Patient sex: M
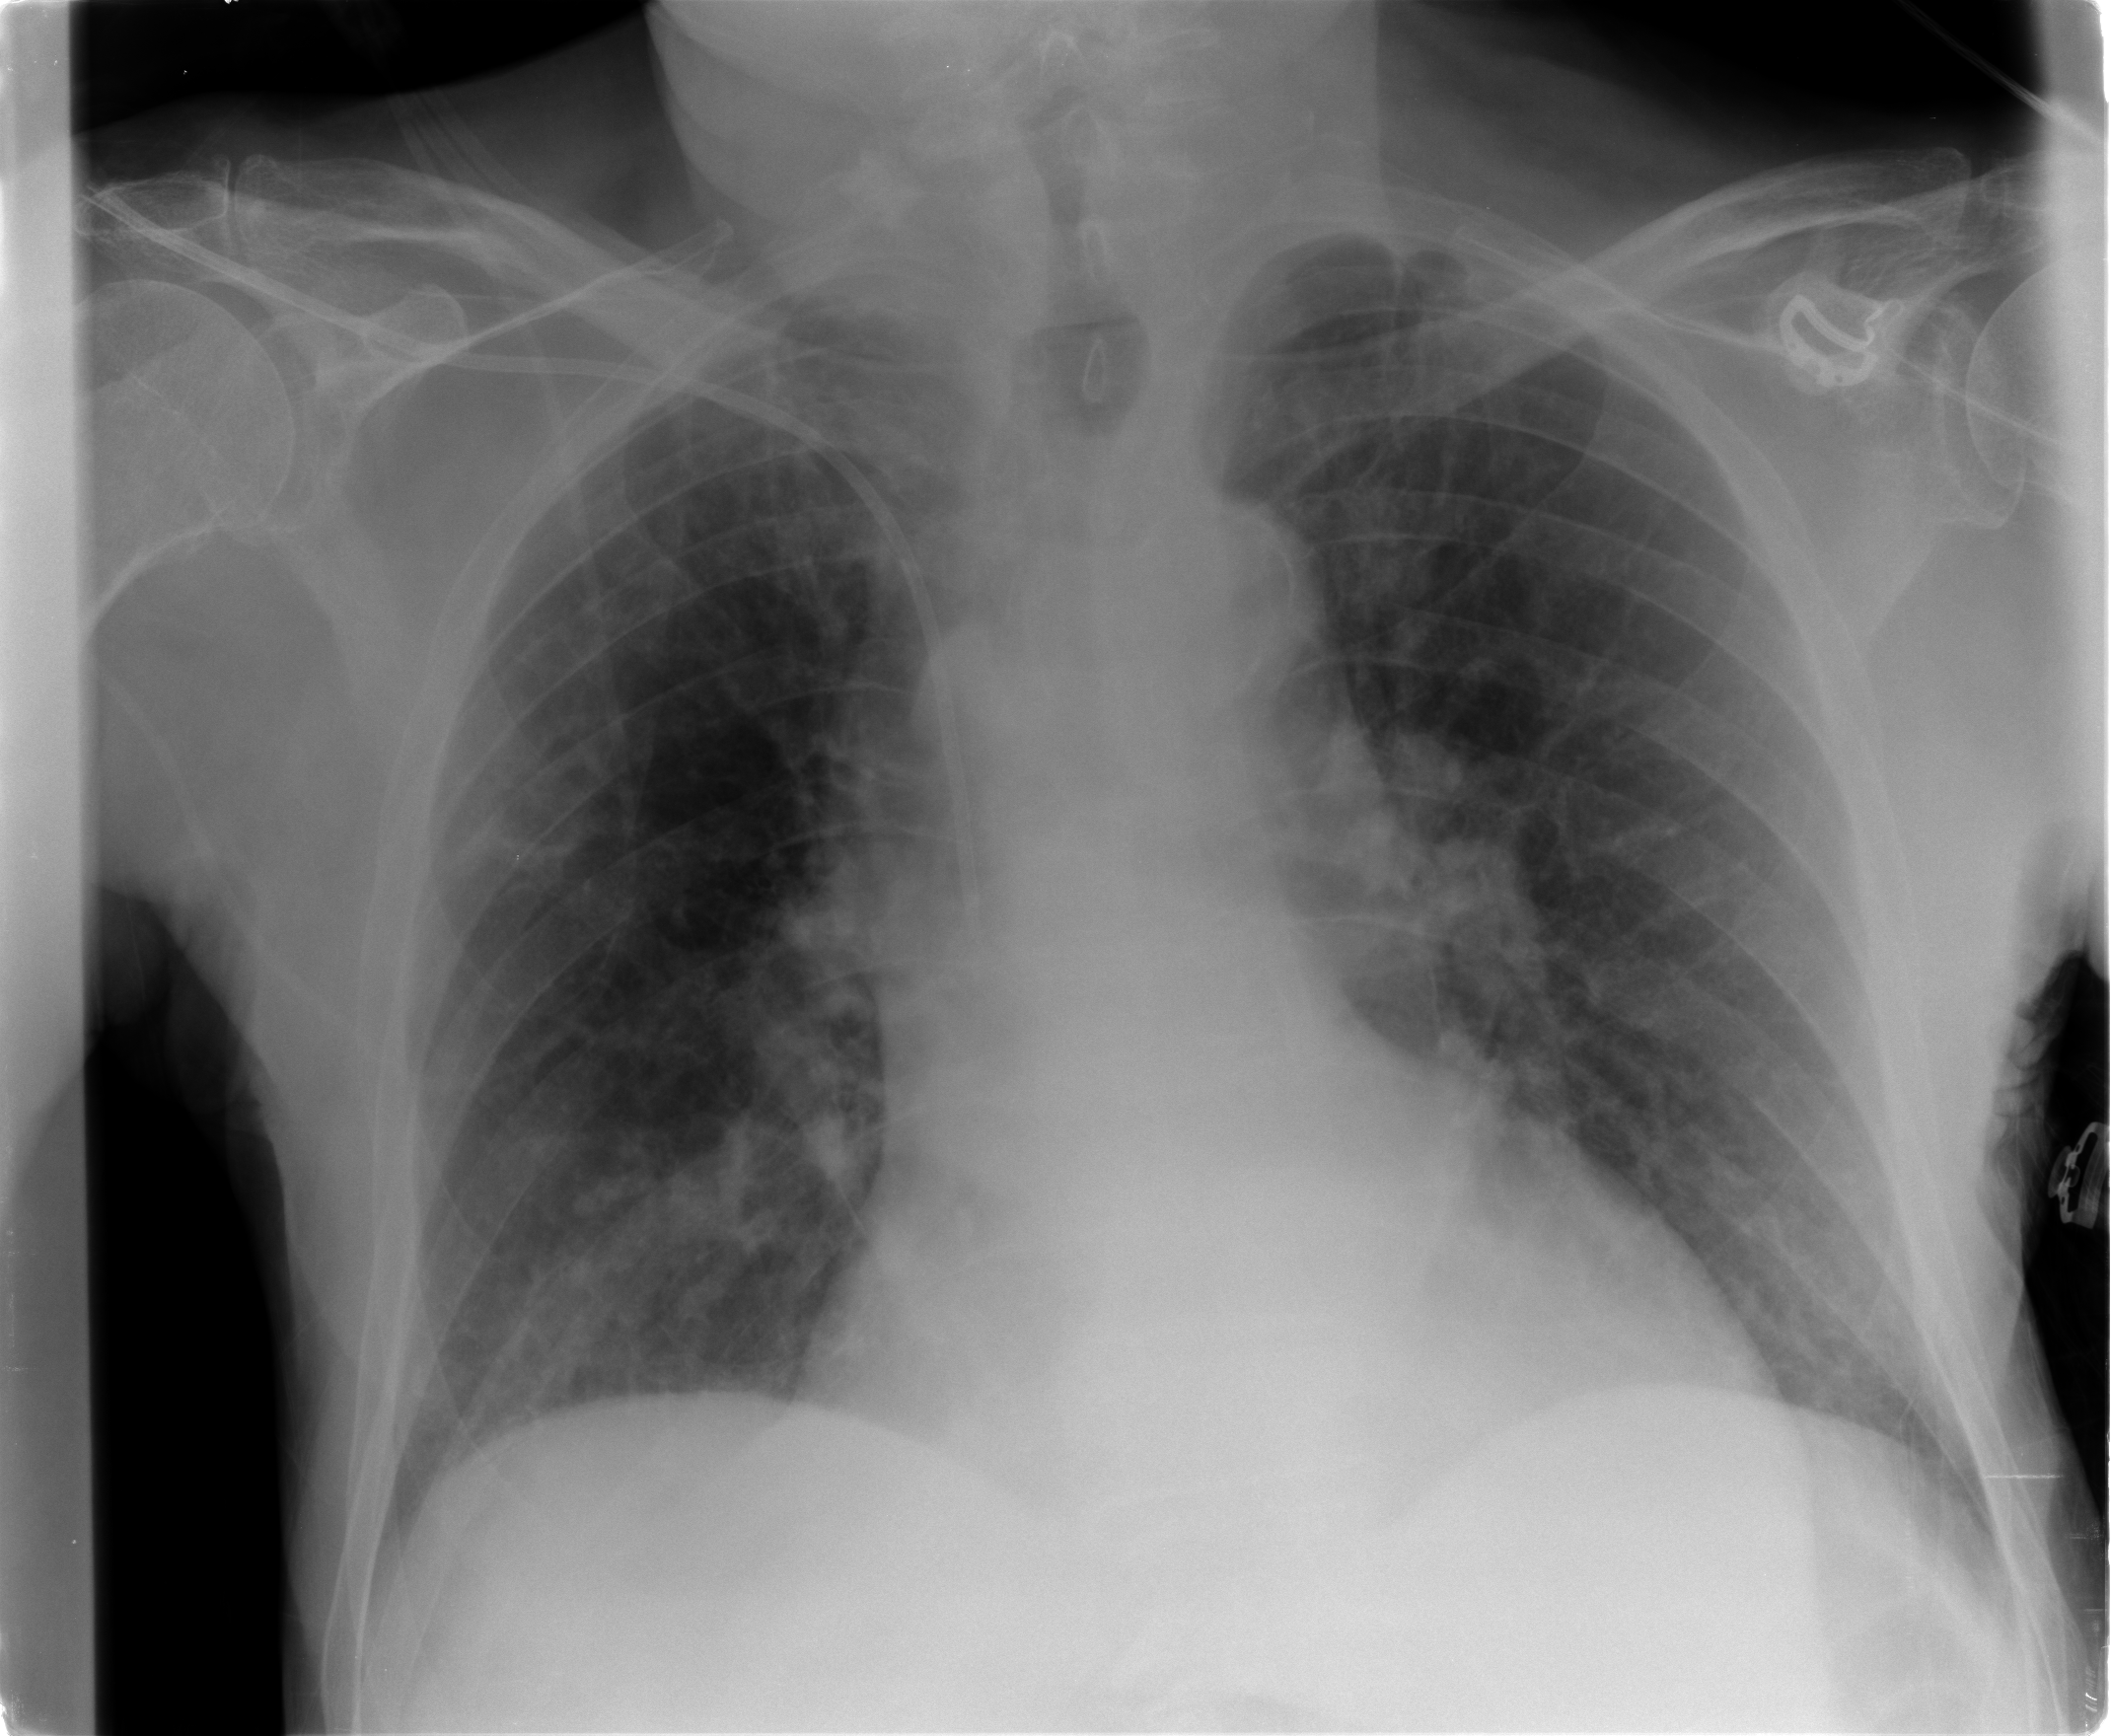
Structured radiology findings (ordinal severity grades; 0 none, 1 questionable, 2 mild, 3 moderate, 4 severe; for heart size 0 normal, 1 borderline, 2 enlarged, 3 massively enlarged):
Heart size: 2
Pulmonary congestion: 2
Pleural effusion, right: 0
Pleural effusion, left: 0
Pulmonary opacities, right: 2
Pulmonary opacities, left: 1
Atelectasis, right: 2
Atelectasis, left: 2